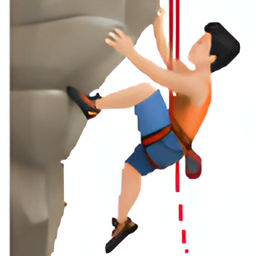
Name: man climbing light skin tone
Emoji: 🧗🏻‍♂️
Group: People & Body
Sub-group: person-activity